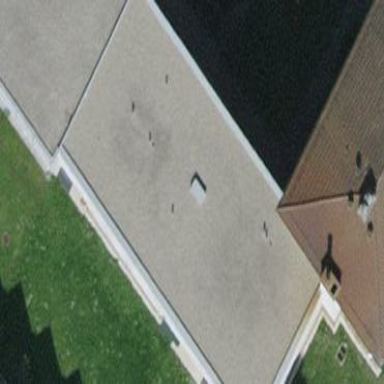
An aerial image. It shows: Apartment building with flat roof covered in tiles.